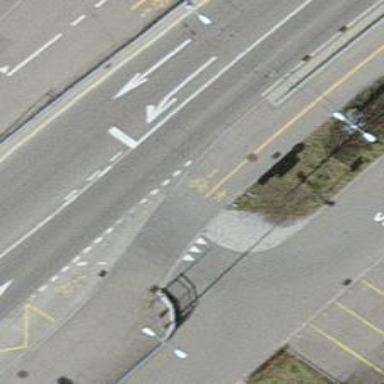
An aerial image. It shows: Informal crossing.